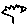
Label: tree